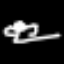
Label: angel